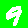
Digit: 9